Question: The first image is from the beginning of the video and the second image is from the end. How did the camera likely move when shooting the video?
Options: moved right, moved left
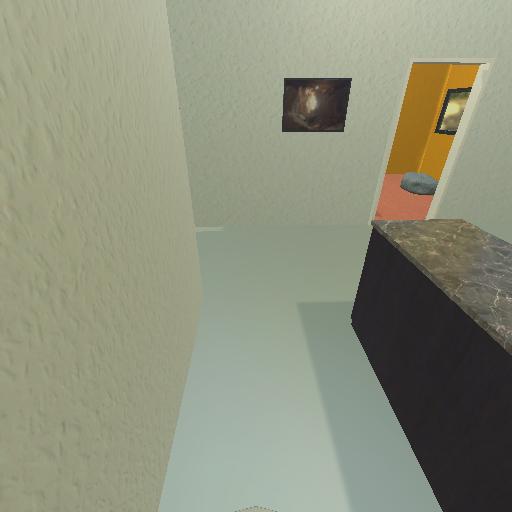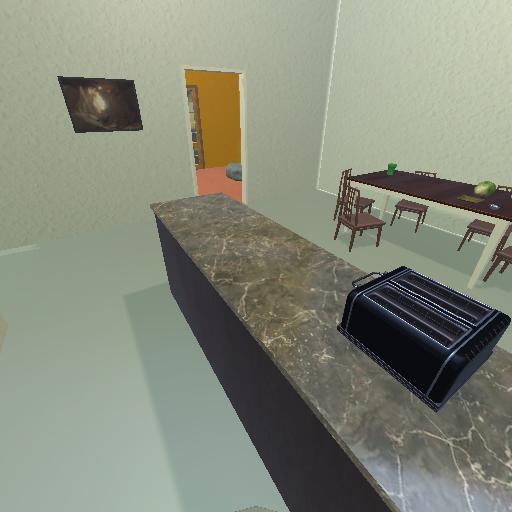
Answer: moved right